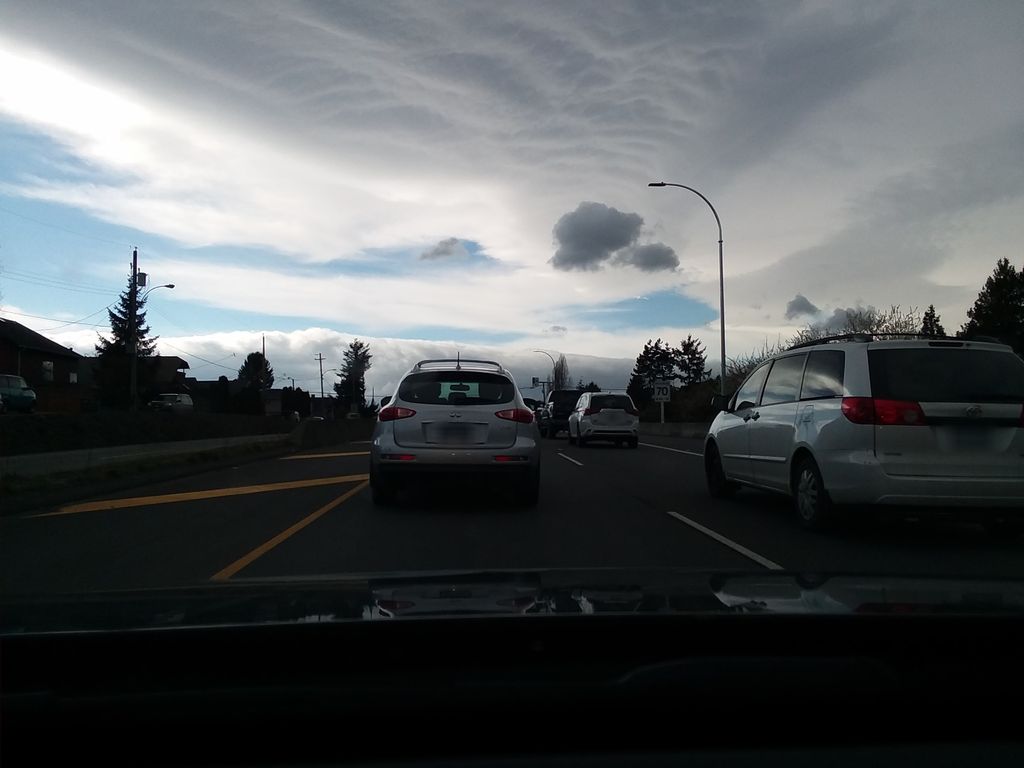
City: victoria